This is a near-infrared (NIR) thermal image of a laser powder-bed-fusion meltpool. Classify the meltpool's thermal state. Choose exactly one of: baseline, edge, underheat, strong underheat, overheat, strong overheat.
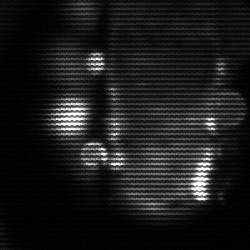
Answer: strong underheat